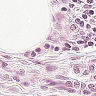
Metastatic tissue present: no